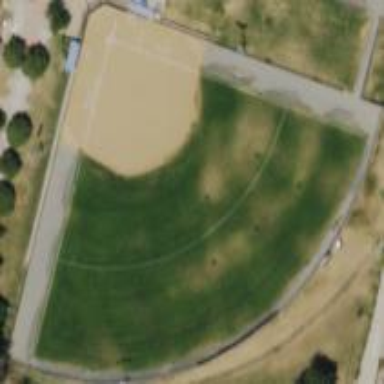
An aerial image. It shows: Baseball pitch for leisure land.